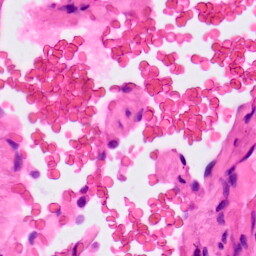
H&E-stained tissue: Lung